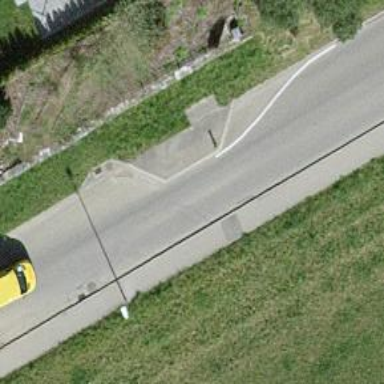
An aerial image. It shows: Traffic calming feature called choker.